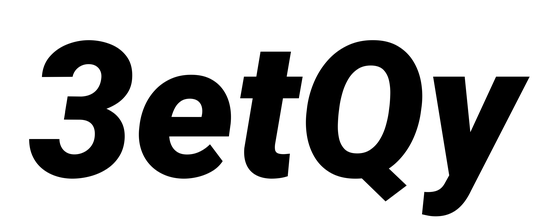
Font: Roboto-Italic_Black_Italic